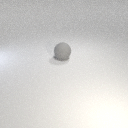
large gray rubber sphere